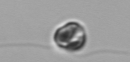
Label: flagellate